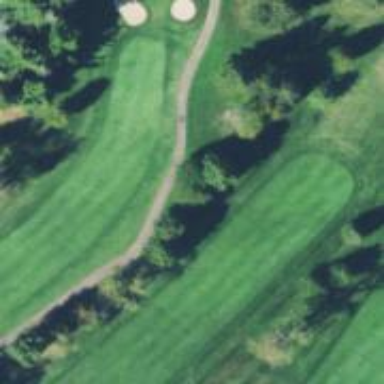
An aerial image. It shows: View of golf hole.